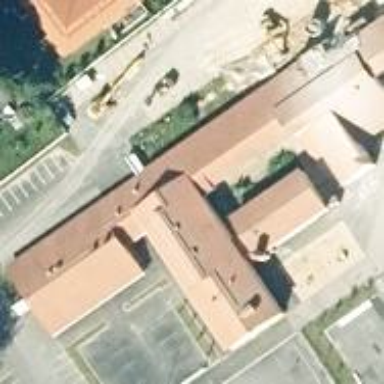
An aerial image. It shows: School building.